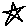
Label: star